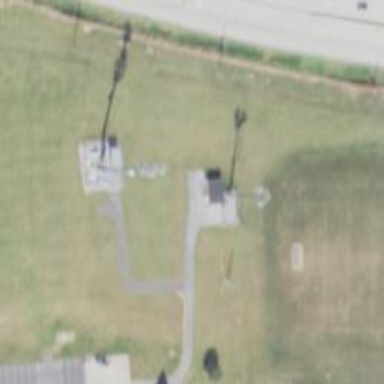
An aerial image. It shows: Communication mast tower.